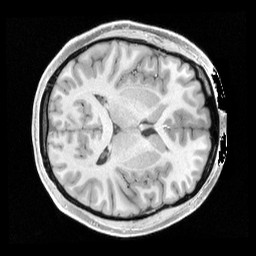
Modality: T1w
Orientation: axial
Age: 22
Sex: female
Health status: healthy
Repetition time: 2.4 s
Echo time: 0.00222 s